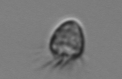
Label: Ciliophora